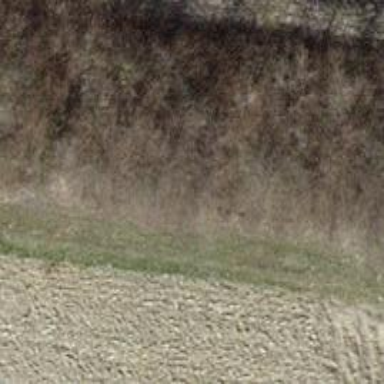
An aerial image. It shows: Grass track with grade5 track type.